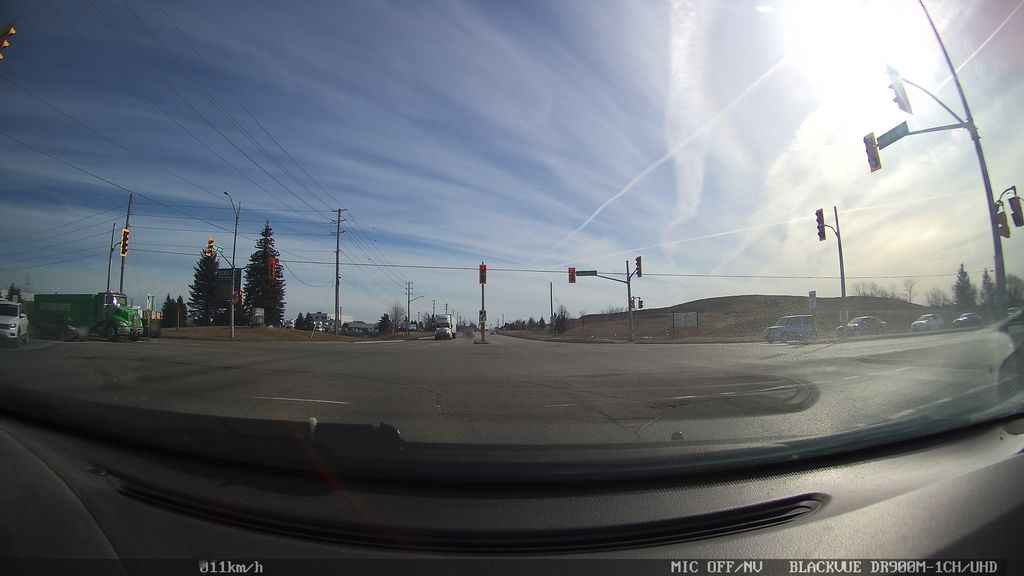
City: kitchener-waterloo